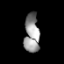
Tissue: prostate
Cell type: T cells
Senescence score: 0.2048
Nuclear area (px): 574
Mean DAPI intensity: 150.716